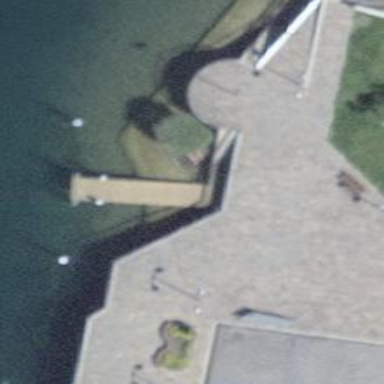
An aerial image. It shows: Set of concrete steps.